Question: I work on a small chat application with database. I create the database shown in the image.

I new to indexes and I want to choose the appropriate indexes for the query.
Can I use clustered index in the Messages table ? and if I can, Which column (or columns) should have clustered index ? or should I use non-clustered index ?
: The query that I user to get messages is :
'''
Select TextContent From Messages where (SenderId='1' and ReciverID = '2') or (SenderId='2' and ReciverID = '1') order by date
'''
The values for SenderID and ReciverID is just for clarification.
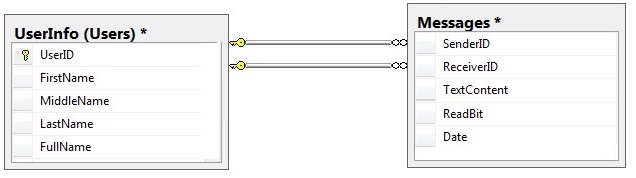
Answer: You probably should add a surrogate primary key to your messages table and create an index:
'''
ALTER TABLE messages ADD COLUMN id BIGINT NOT NULL IDENTITY
ALTER TABLE messages ADD CONSTRAINT pk_messages_id PRIMARY KEY (id)
CREATE INDEX ix_messages_sender_receiver_date (senderId, receiverId, date) ON messages
'''
If you want to retrieve, say, just top 10 last messages from the conversation chain, it might help to rewrite your query a little:
'''
SELECT m.*
FROM (
SELECT TOP 10
*
FROM (
SELECT date, id
FROM messages
WHERE senderId = 1 AND receiverId = 2
UNION
SELECT date, id
FROM messages
WHERE senderId = 2 AND receiverId = 1
) q
ORDER BY
date DESC, id DESC
) q
JOIN messages m
ON m.id = q.id
'''
This way, SQL Server is more likely to merge join the two directions of the conversation rather than sorting them separately.
Alternatively, instead of sender and receiver, use 'user1', 'user2' and 'direction', so that 'user1 < user2' (always) and 'direction' defines whether the text goes from 'user1' to 'user2' or vise versa.
This way, you can always filter simply on 'user1 = 1 AND user2 = 2', without having to worry about 'OR' or unions.
You can do that in computed columns which you can also index:
'''
ALTER TABLE messages ADD COLUMN user1 AS CASE WHEN senderId < receiverId THEN senderId ELSE receiverId END
ALTER TABLE messages ADD COLUMN user2 AS CASE WHEN senderId > receiverId THEN senderId ELSE receiverId END
ALTER TABLE messages ADD COLUMN direction AS CASE WHEN senderId < receiverId THEN 0 ELSE 1 END
CREATE INDEX ix_messages_user1_user2_date ON messages (user1, user2, date)
'''
then select:
'''
SELECT *
FROM messages
WHERE user1 = 1
AND user2 = 2 -- make sure lower number goes to user1, higher number goes to user2
ORDER BY
date
'''